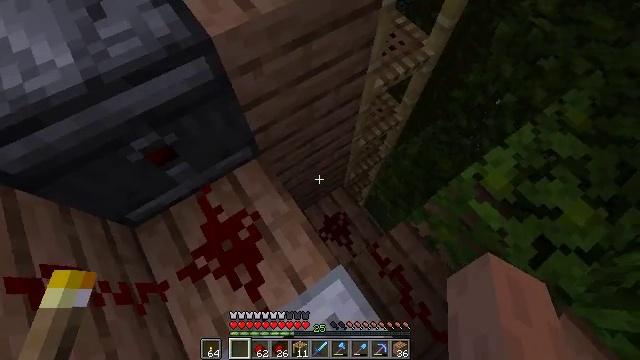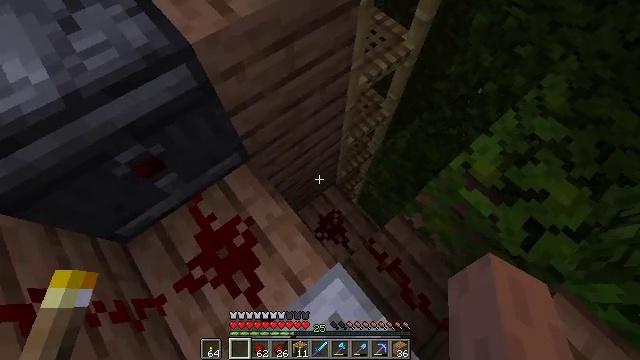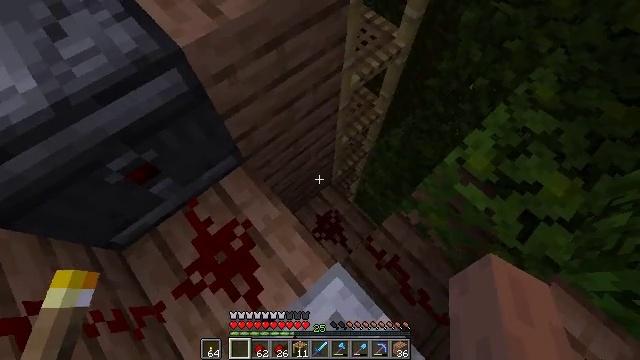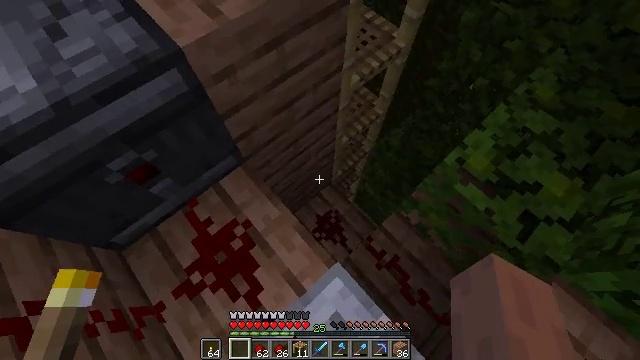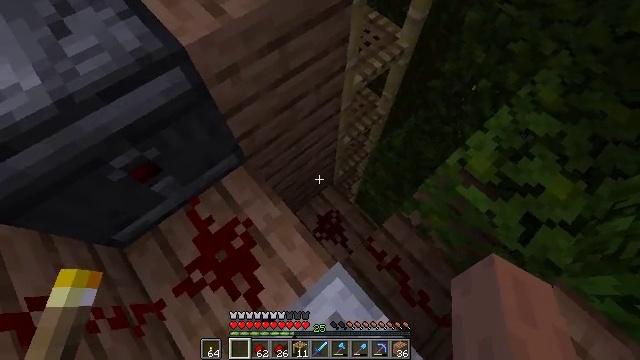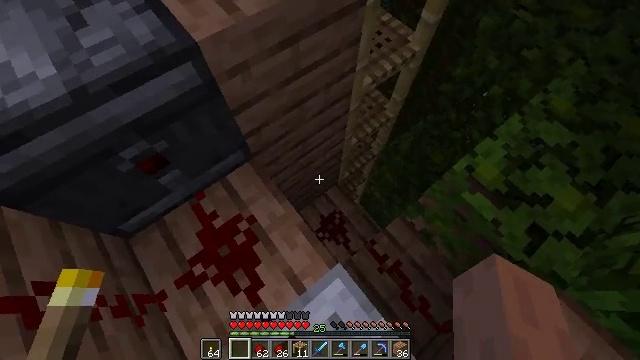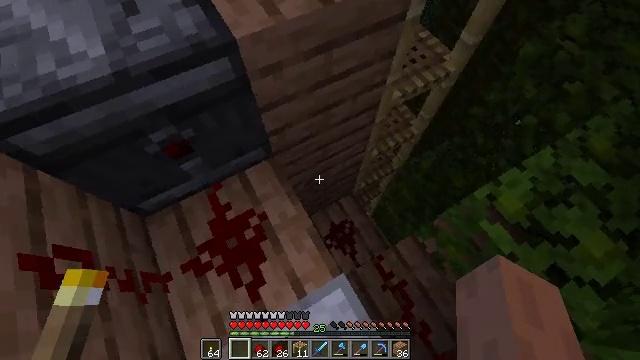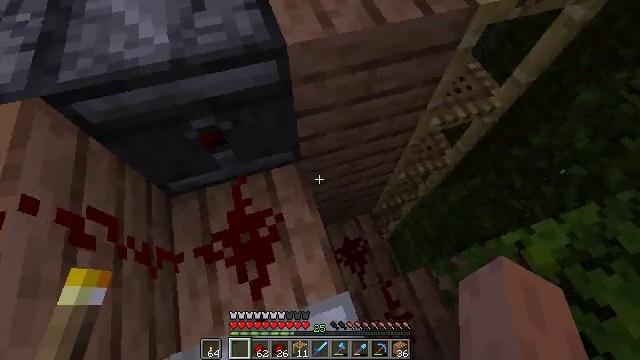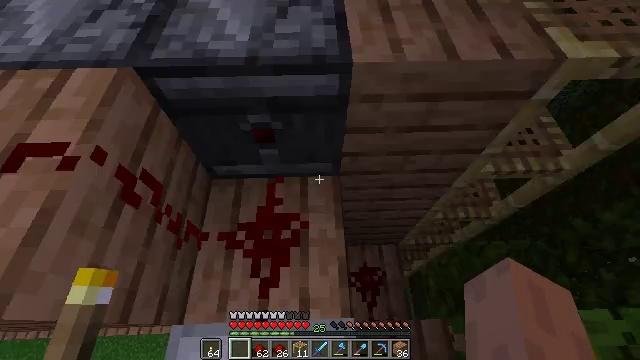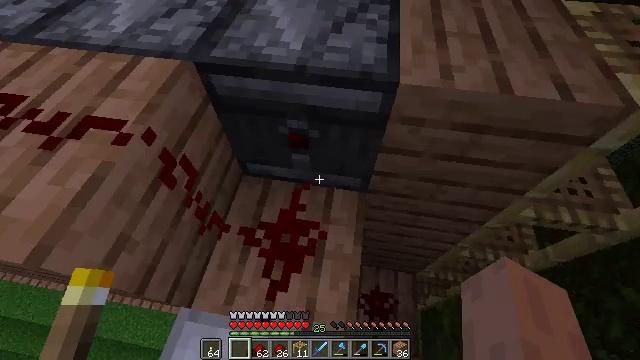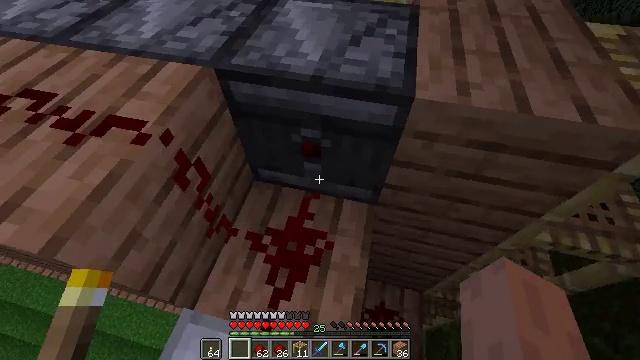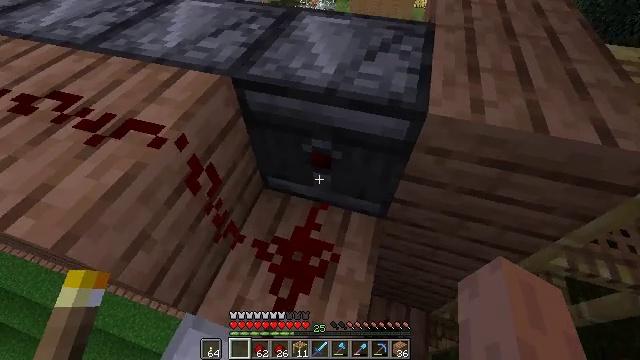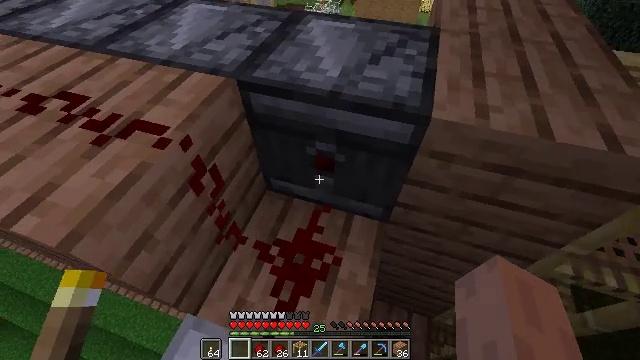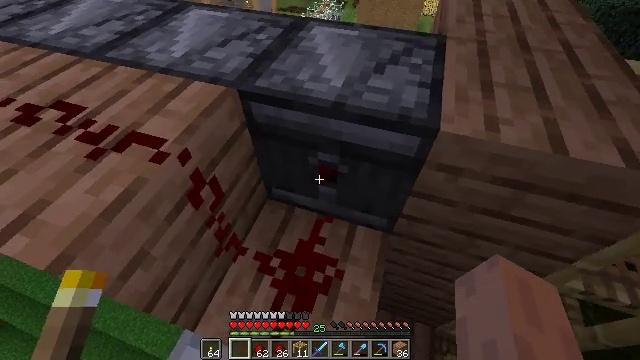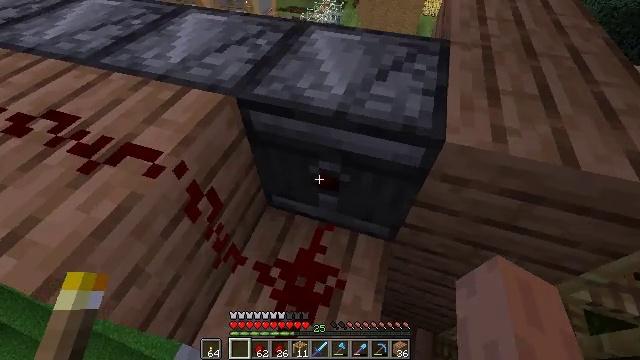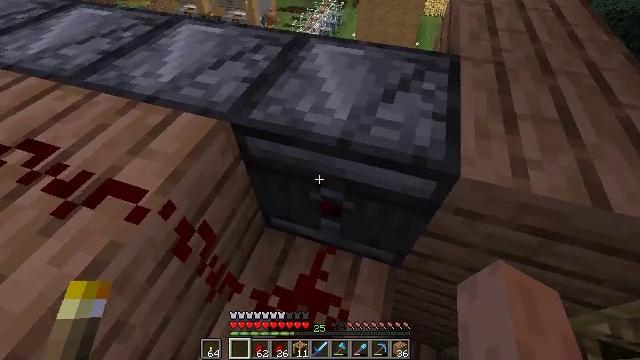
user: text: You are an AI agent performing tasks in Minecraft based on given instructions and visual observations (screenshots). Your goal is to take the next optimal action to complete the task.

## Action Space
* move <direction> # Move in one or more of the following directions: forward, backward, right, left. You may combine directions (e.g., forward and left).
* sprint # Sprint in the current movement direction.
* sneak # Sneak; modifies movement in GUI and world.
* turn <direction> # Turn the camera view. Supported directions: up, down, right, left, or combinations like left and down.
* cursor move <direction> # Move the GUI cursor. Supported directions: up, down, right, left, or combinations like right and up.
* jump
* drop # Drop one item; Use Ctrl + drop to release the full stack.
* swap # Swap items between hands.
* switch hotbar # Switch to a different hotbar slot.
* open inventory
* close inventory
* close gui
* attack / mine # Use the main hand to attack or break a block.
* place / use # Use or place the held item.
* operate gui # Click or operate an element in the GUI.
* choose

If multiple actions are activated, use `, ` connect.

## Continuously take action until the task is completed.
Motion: motion action
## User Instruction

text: Collect bamboo for crafting.
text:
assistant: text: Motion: turn right
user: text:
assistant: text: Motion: turn right
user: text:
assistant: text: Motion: no_op
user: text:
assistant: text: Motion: no_op
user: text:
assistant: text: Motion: turn left
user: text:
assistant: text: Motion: turn left and up
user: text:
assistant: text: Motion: turn left and up
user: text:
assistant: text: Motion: turn left and up
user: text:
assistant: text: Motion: turn left and up
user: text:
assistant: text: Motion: turn left and up
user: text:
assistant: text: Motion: turn left and up
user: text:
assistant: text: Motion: turn left
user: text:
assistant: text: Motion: move forward
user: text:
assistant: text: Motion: move forward
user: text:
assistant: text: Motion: move forward
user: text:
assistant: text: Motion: move forward
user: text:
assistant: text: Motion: move forward, turn left
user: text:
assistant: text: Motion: move forward, turn left
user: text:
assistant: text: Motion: move forward, turn left
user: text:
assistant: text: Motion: move forward, turn left
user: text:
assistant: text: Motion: move forward, turn left, jump
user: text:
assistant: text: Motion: move forward, turn left, jump
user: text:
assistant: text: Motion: move forward, turn left, jump
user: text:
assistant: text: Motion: move forward, jump
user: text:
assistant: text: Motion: move forward, jump
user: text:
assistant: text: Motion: move forward, turn right and up, jump
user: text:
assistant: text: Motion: move forward, turn right and up
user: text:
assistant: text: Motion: move forward, turn right and up
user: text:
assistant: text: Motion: turn right and up
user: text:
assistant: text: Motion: no_op